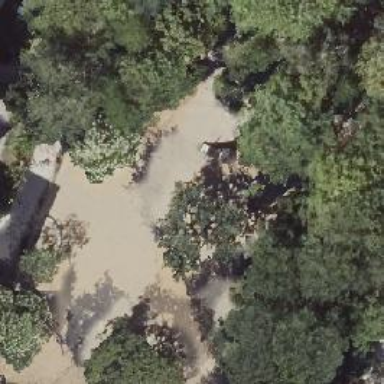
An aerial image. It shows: Sandpit playground.